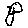
Label: bird